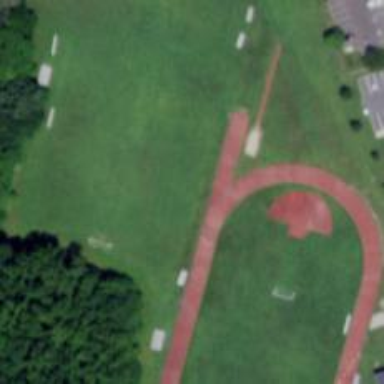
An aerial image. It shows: Track located within leisure land area.